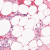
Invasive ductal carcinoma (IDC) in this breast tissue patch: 0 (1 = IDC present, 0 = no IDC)